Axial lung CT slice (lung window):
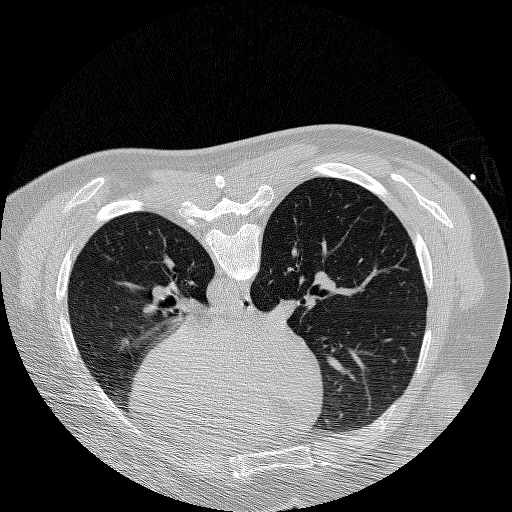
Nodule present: no